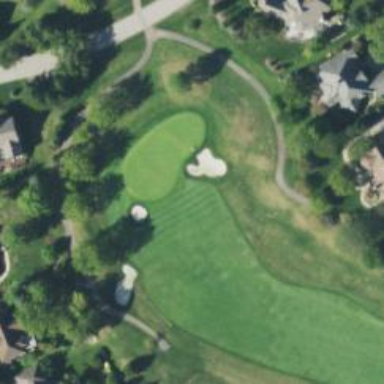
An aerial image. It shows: Golf bunker filled with sandy terrain.